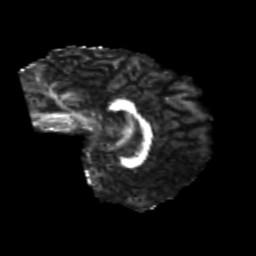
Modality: FA
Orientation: sagittal
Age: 24
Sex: female
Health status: healthy
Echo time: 0.074 s